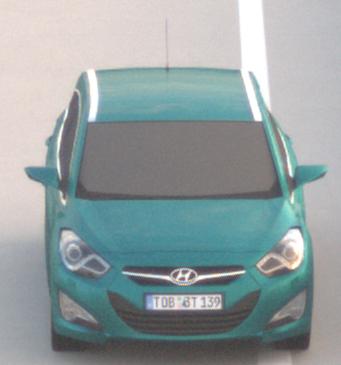
Make: Hyundai
Model: i40 Kombi 1.6 GDI
Detailed model: i40 (VF) Kombi
Model produced from: 2012/08
Model produced until: 2013/09
Doors: 5
Color: blue
Road condition: dry road
Daytime: sunrise or sunset
Contrast: medium contrast